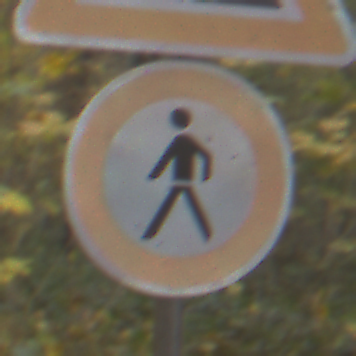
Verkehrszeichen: VerbotFussgaenger
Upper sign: Arbeitsstelle
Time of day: MorningAfternoon
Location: Outdoor (Nature)
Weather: Overcast
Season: Autumn
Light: Natural